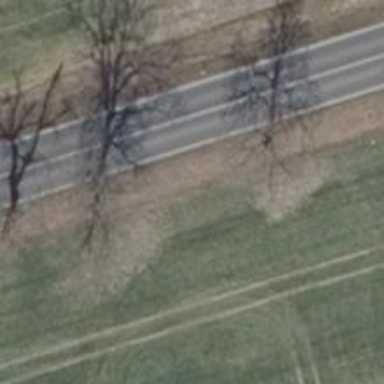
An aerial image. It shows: Deciduous broadleaved tree.